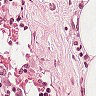
Metastatic tissue present: no